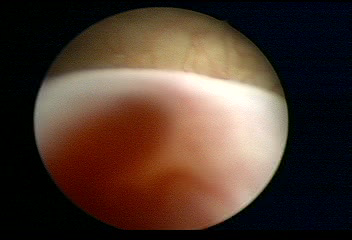
Modality: WLC
Class: Normal mucosa
Bladder cancer association: No